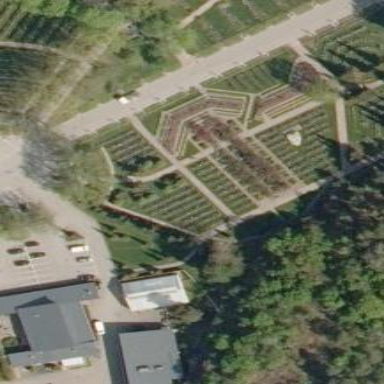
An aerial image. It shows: Sector in the cemetery.